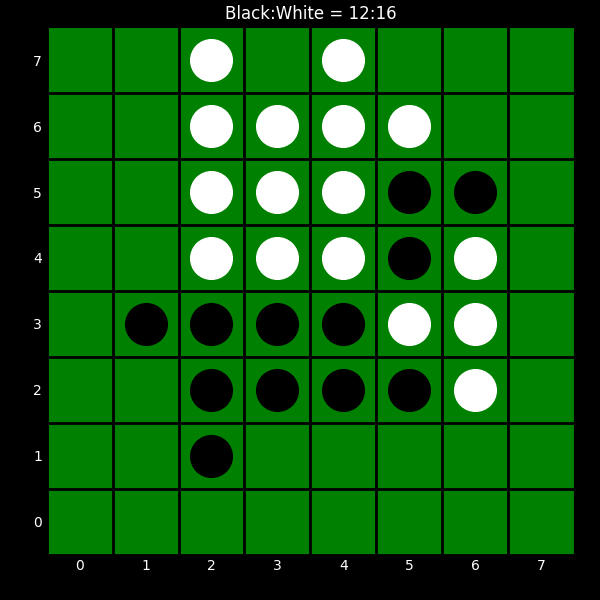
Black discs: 12
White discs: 16